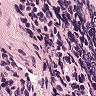
Metastatic tissue present: no